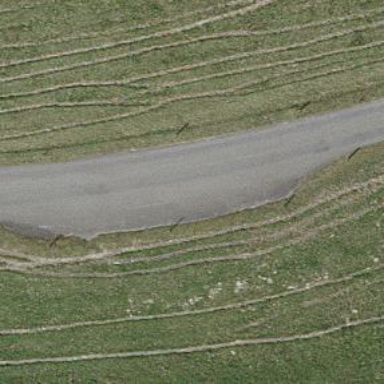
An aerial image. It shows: Passing place on the road.